You are looking at the wavelet scalogram of a bearing's acceleration signal. Classify the bearing condition as one of: normal, inner_race, outer_race, ball.
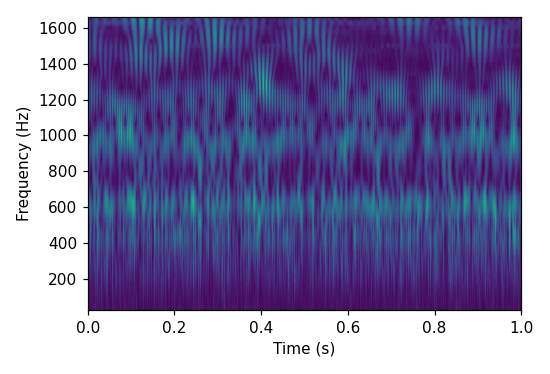
Answer: outer_race